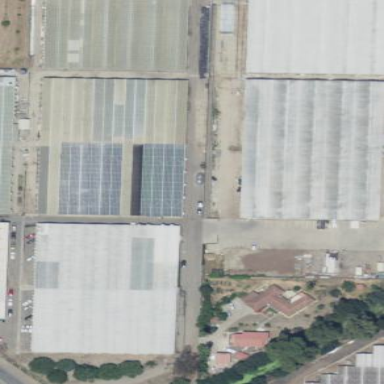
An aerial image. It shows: Greenhouse.